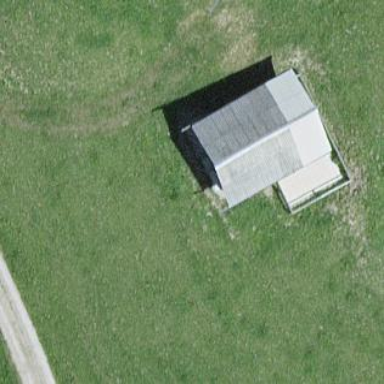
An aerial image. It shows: Stable building.